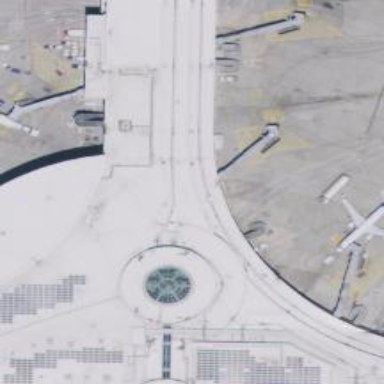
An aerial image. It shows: Airport gate.